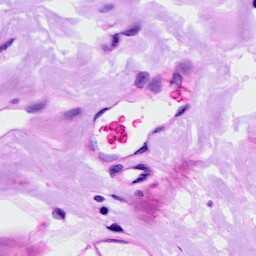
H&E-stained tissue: Ovarian